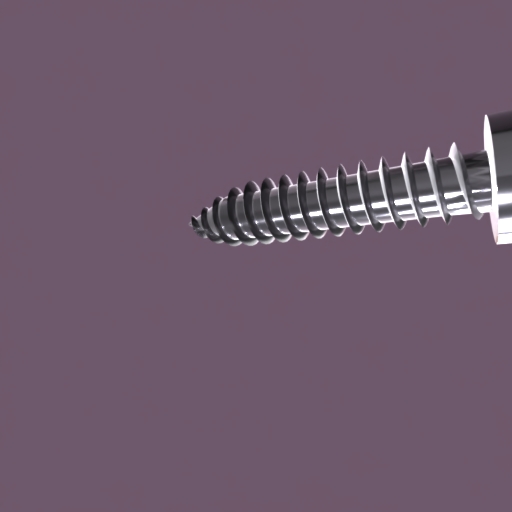
Label: screw